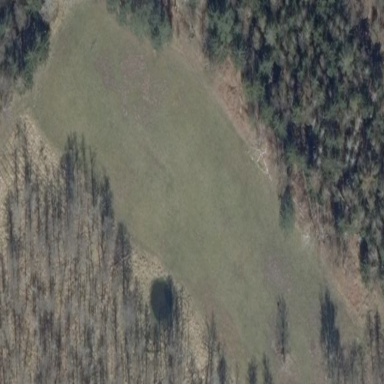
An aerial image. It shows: Beautiful meadow.